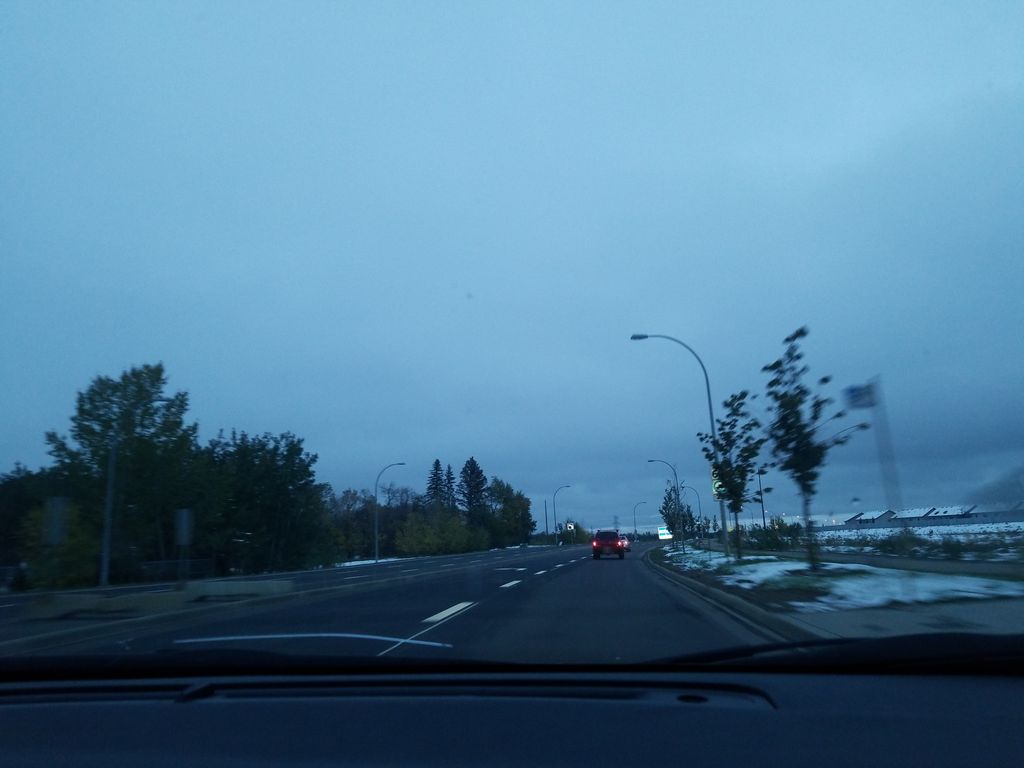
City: edmonton